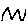
Label: zigzag